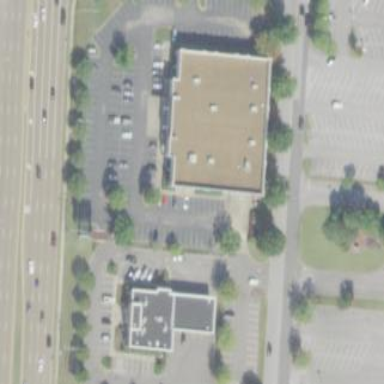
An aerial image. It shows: Building.